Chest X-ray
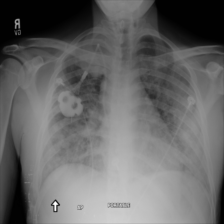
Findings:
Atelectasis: negative
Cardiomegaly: negative
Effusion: negative
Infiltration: positive
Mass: positive
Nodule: positive
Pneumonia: negative
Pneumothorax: negative
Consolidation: negative
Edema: negative
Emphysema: negative
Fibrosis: negative
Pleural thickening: negative
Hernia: negative